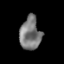
Tissue: lung
Cell type: T cells
Senescence score: 0.1683
Nuclear area (px): 668
Mean DAPI intensity: 122.442